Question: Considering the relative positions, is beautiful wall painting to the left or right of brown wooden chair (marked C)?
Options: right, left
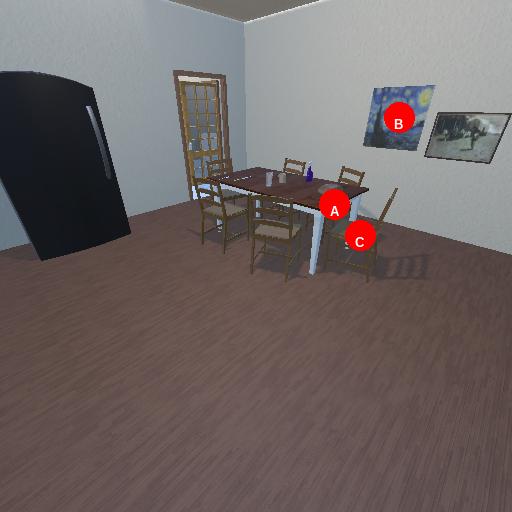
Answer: right